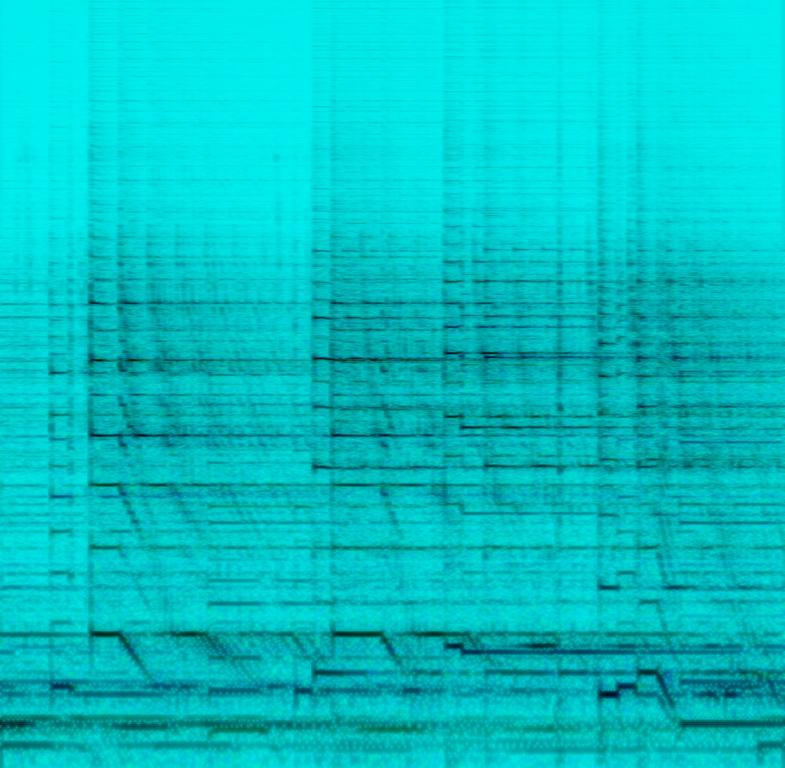
This is a gear showcase jam. There is a clean sounding electric guitar with an echo effect being played in a gentle manner. The recording has a dreamy, trippy atmosphere. Parts of this recording can be lifted as samples to be used in beat-making. An advertisement jingle could also be derived from this piece.